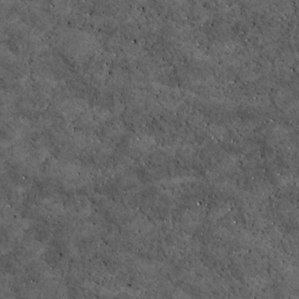
Label: non_frost